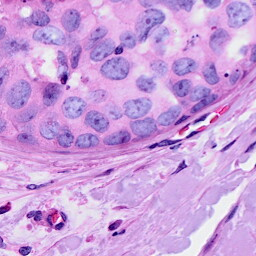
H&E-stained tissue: Breast